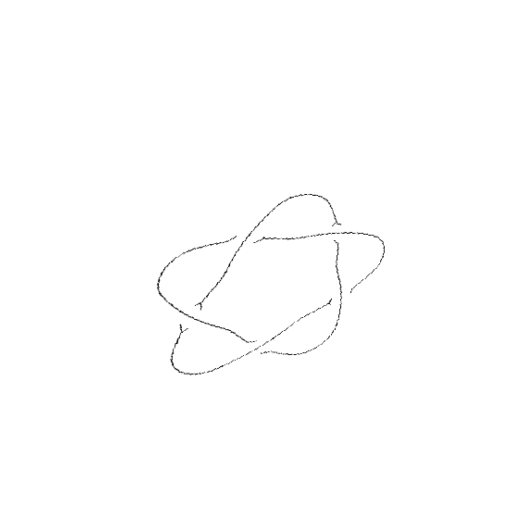
Crossing number: 5